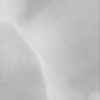
Label: not_dusty